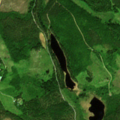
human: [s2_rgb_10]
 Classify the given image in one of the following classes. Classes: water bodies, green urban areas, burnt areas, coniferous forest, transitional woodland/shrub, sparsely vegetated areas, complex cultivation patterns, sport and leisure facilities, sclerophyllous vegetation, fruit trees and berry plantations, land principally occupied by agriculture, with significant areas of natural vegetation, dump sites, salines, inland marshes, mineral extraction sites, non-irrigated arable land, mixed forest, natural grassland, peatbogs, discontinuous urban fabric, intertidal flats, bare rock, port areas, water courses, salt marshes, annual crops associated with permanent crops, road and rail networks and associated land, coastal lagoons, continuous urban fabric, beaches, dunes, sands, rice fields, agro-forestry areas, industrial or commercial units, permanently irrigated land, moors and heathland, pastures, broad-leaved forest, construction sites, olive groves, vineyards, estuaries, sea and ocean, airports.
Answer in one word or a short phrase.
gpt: broad-leaved forest, coniferous forest, mixed forest, transitional woodland/shrub